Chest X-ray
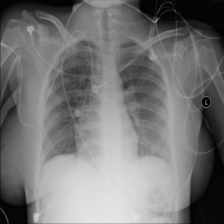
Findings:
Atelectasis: negative
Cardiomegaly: negative
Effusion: negative
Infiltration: negative
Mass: negative
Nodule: negative
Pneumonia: negative
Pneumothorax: negative
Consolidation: negative
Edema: negative
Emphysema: negative
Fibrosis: negative
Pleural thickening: negative
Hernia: negative